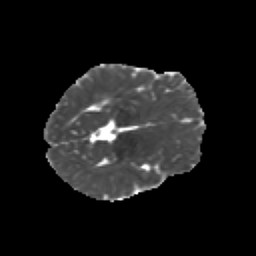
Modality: MD
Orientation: axial
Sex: female
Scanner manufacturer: siemens
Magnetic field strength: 3 T
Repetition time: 5 s
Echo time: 0.071 s